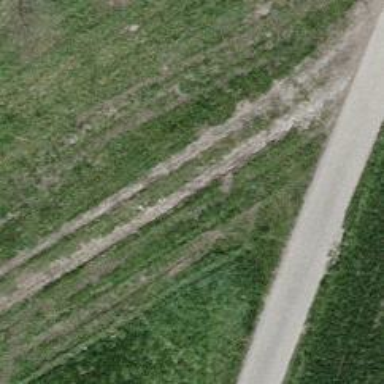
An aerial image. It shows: Track with grade3 tracktype.